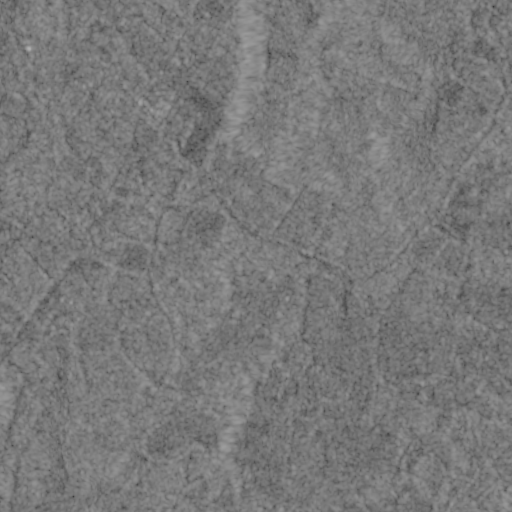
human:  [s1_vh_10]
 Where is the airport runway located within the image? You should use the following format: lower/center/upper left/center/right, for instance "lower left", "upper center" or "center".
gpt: The airport runway is located in the lower center of the image.
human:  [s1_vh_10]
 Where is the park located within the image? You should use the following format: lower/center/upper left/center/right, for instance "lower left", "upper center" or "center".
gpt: The park is located in the center left of the image.
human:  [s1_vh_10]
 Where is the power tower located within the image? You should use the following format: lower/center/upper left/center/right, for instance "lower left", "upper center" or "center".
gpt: The power tower is located in the lower right of the image.
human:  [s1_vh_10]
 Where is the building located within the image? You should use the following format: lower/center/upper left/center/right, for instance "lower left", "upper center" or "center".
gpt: The building is located in the lower right of the image.
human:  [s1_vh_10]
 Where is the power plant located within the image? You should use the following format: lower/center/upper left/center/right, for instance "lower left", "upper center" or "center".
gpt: There is no power plant in the image.

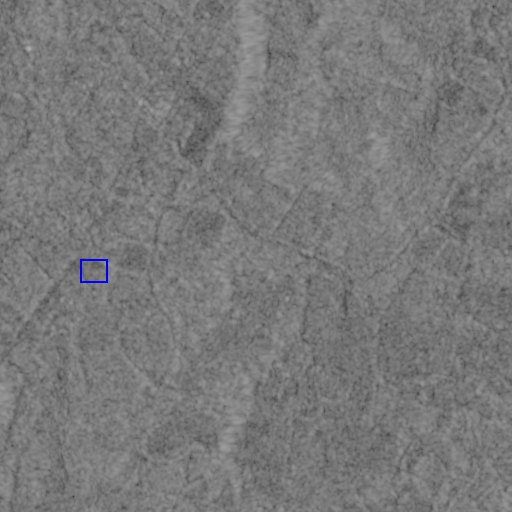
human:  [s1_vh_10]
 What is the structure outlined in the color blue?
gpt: The structure outlined in blue is a park.
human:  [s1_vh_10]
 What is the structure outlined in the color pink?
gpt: There is no pink outline.